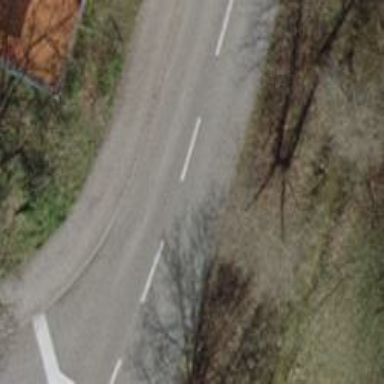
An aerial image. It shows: Unclassified road with asphalt surface. There is sidewalk on the left.